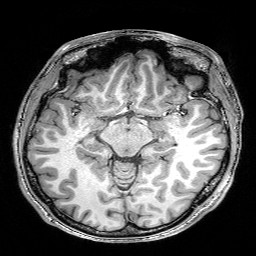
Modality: T1w
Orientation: coronal
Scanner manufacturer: siemens
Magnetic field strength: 3 T
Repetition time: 0.02 s
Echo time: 0.005 s